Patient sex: M
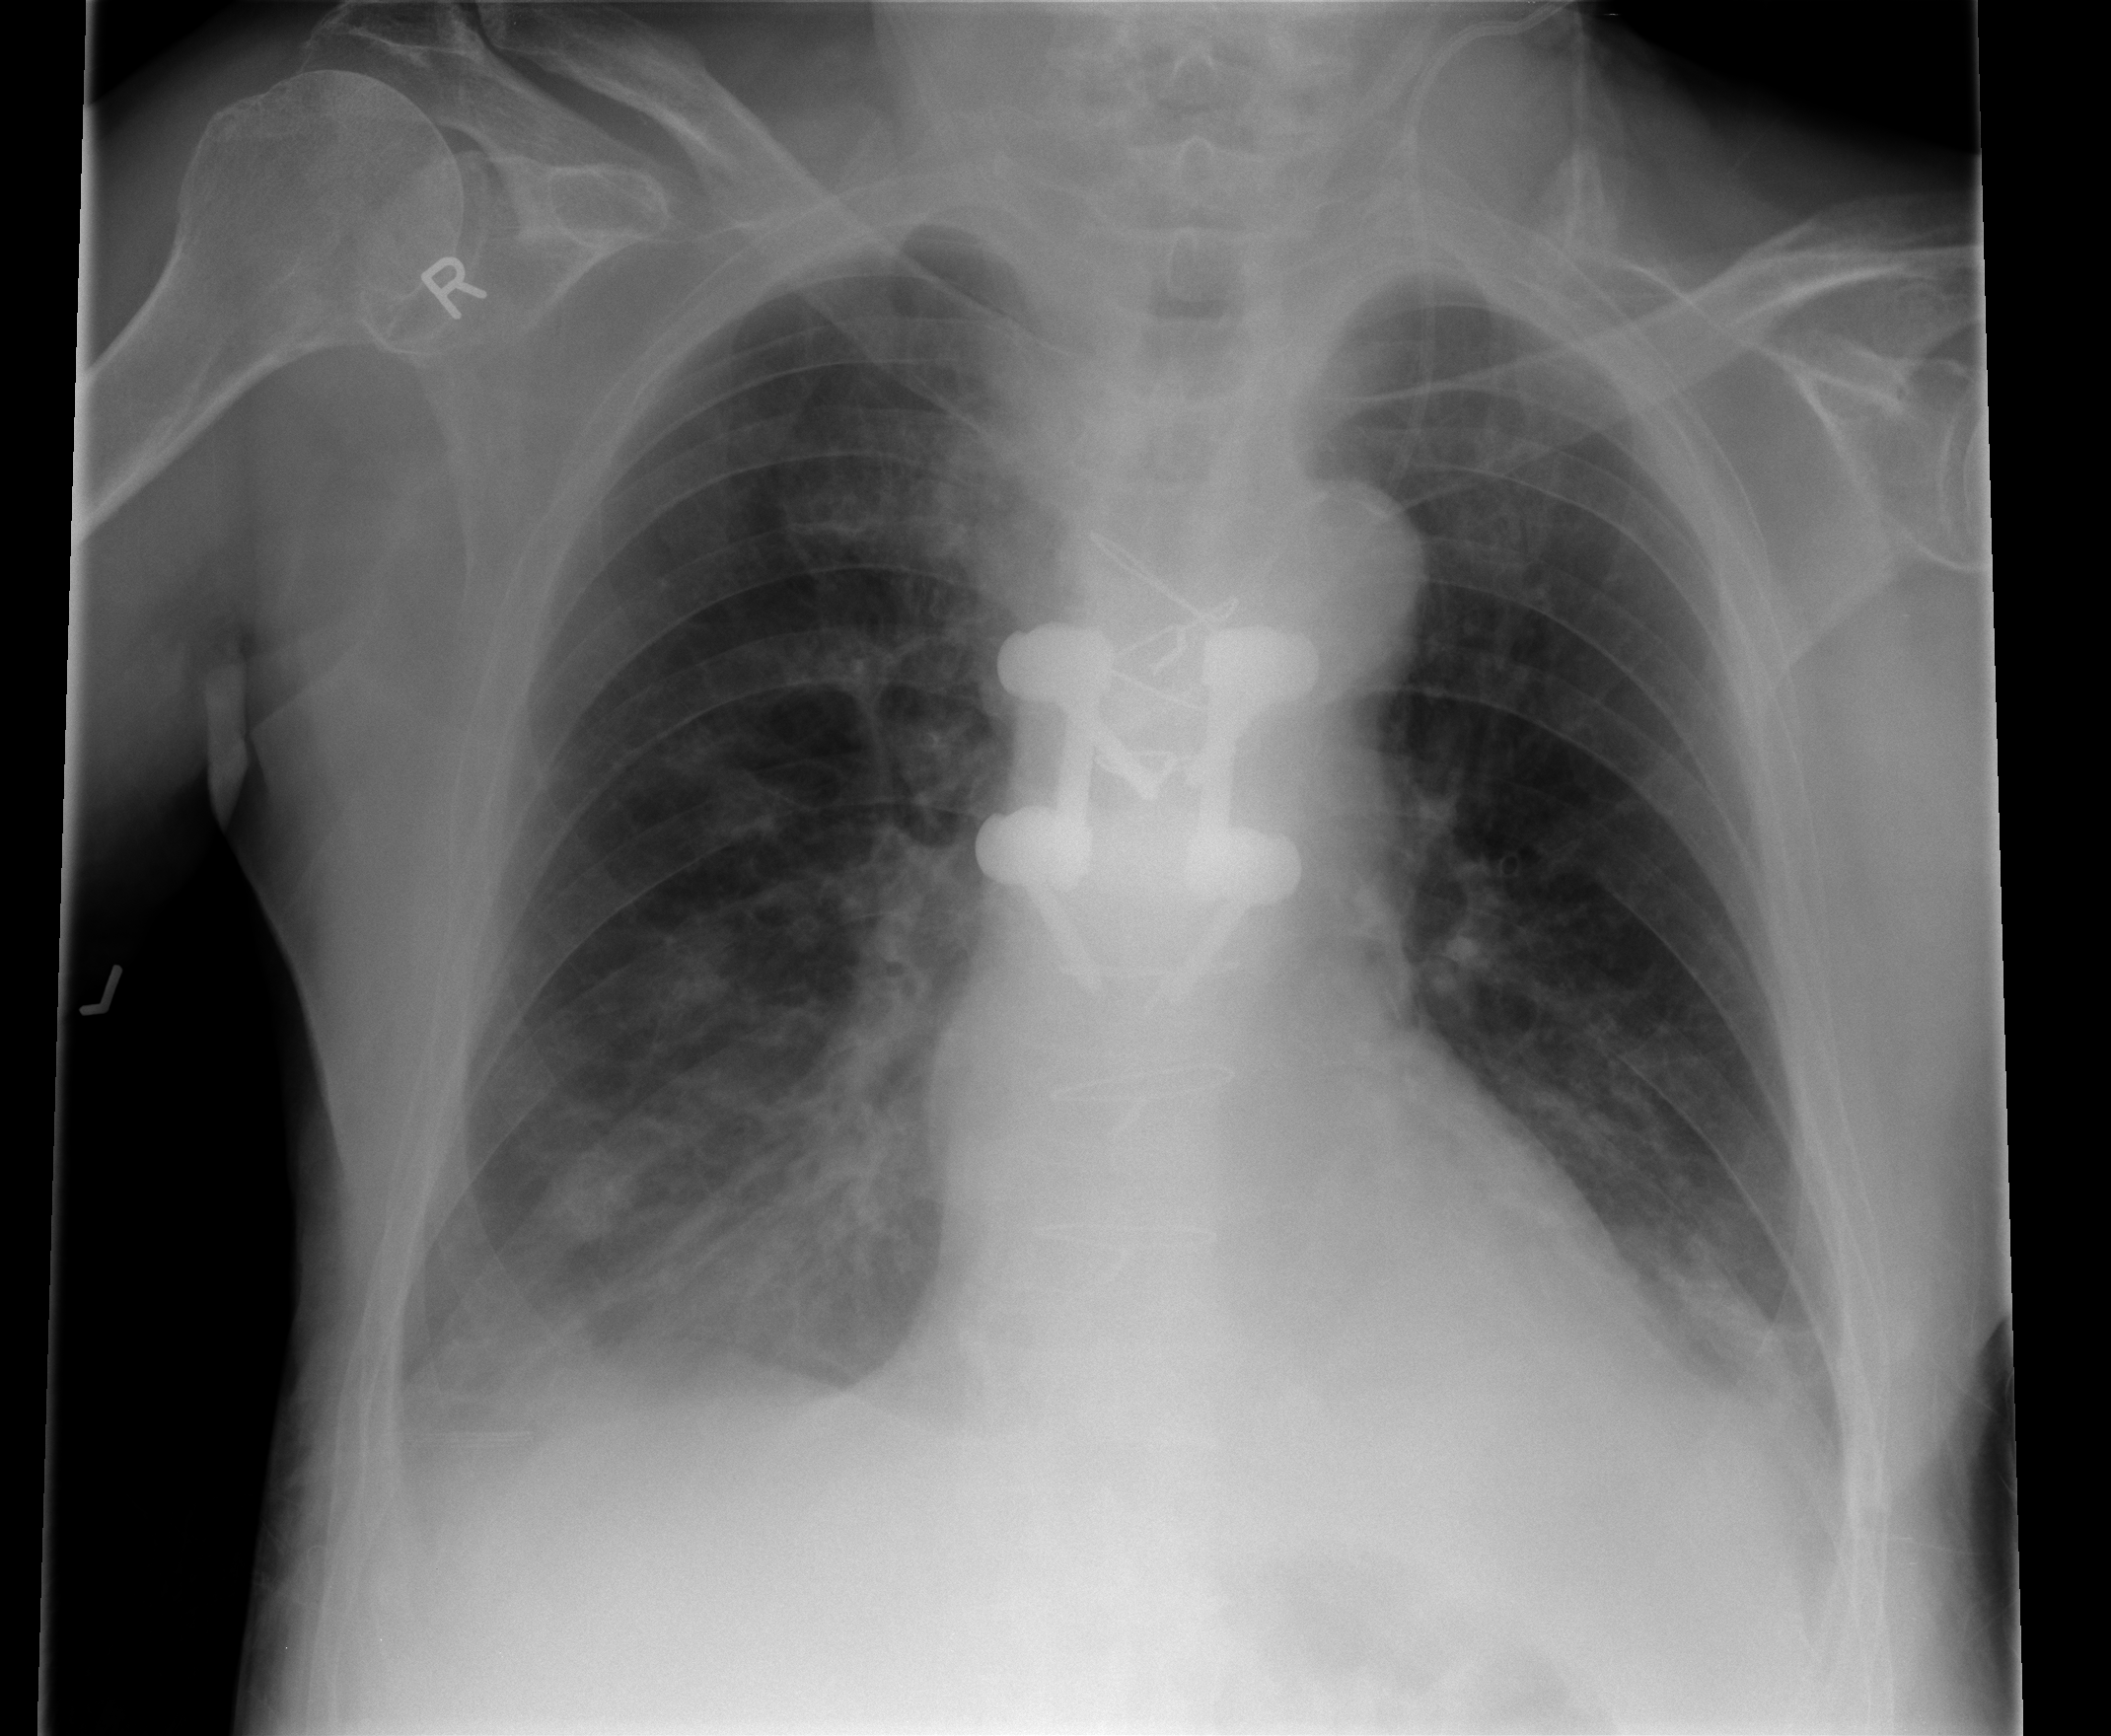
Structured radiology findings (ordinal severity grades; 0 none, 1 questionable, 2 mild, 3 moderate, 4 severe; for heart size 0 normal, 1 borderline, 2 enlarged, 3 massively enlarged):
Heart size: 1
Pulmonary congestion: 1
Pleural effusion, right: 2
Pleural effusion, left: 2
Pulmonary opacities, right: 1
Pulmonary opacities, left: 0
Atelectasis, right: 2
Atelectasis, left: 2